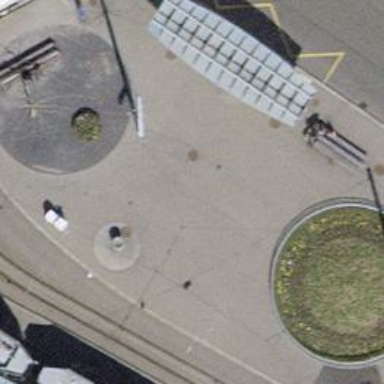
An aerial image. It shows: Bicycle rental facility.